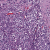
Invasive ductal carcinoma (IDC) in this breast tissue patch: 1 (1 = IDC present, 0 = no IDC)